Question: I am in win7+python3.3,the cmd coding page is 936.
'''
>>> import re
>>> if(re.search(r"Qian |Bai |Qian |Bai ","Bai Mo ")):print("ok1")
...
ok1
>>> if(re.search(u"Qian |Bai |Qian |Bai ","Bai Mo ")):print("ok2")
...
ok2
'''
When i save it as the following in the g: est_number.py.
'''
# -*- coding: utf-8 -*-
import re
if(re.search(r"Qian |Bai |Qian |Bai ","Bai Mo ")):print("ok1")
if(re.search(u"Qian |Bai |Qian |Bai ","Bai Mo ")):print("ok2")
'''
and run it 'python g:\test_number.py',i got the error:
'''
C:\Windows\system32\cmd.exe /c (python est_number.py)
File " est_number.py", line 3
SyntaxError: (unicode error) 'utf-8' codec can't decode byte 0xb0 in position 3:
invalid start byte
shell returned 1
Hit any key to close this window...
'''
what is the matter?
When i change my code ,the same error too.
'''
# -*- coding: utf-8 -*-
import re
output=open("g://number","w",encoding="utf-8")
if(re.search(r"Qian |Bai |Qian |Bai ","Bai Mo ")):output.write("ok1")
if(re.search(u"Qian |Bai |Qian |Bai ","Bai Mo ")):output.write("ok2")
output.close()
'''

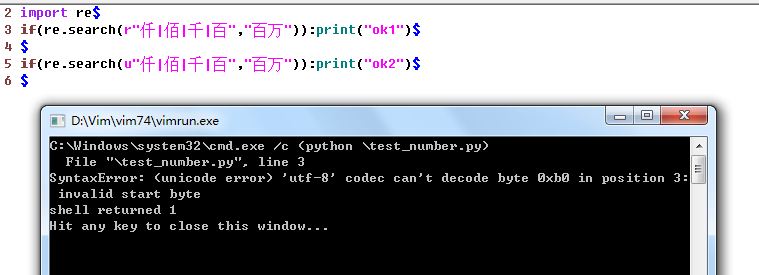
Answer: Make sure your editor is configured to write the file using utf-8 encoding.